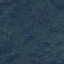
Land use / land cover: Forest